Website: macys
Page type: customer-info-address
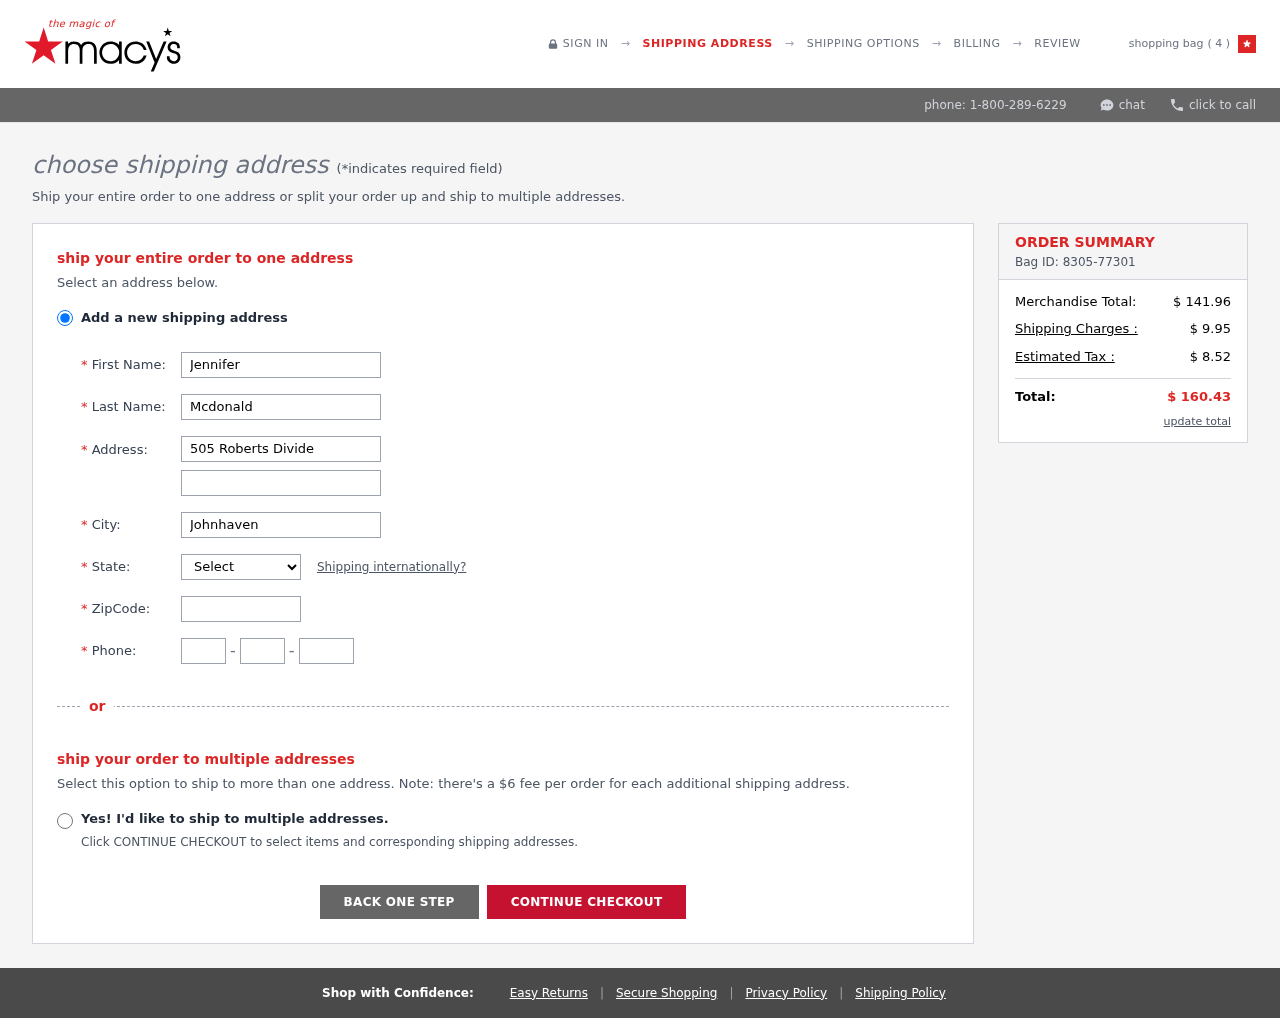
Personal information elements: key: PII_CITY
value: Johnhaven
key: PII_FIRSTNAME
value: Jennifer
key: PII_LASTNAME
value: Mcdonald
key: PII_PHONE_AREA
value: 779
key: PII_PHONE_PREFIX
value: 761
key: PII_PHONE_SUFFIX
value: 8192
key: PII_POSTCODE
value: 44960
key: PII_STATE_ABBR
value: VI
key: PII_STREET
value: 505 Roberts Divide
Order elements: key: ORDER_NUM_ITEMS
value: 4
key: ORDER_ID
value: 8305-77301
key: ORDER_SUBTOTAL
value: $ 141.96
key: ORDER_SHIPPING_COST
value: $ 9.95
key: ORDER_TAX
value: $ 8.52
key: ORDER_TOTAL
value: $ 160.43